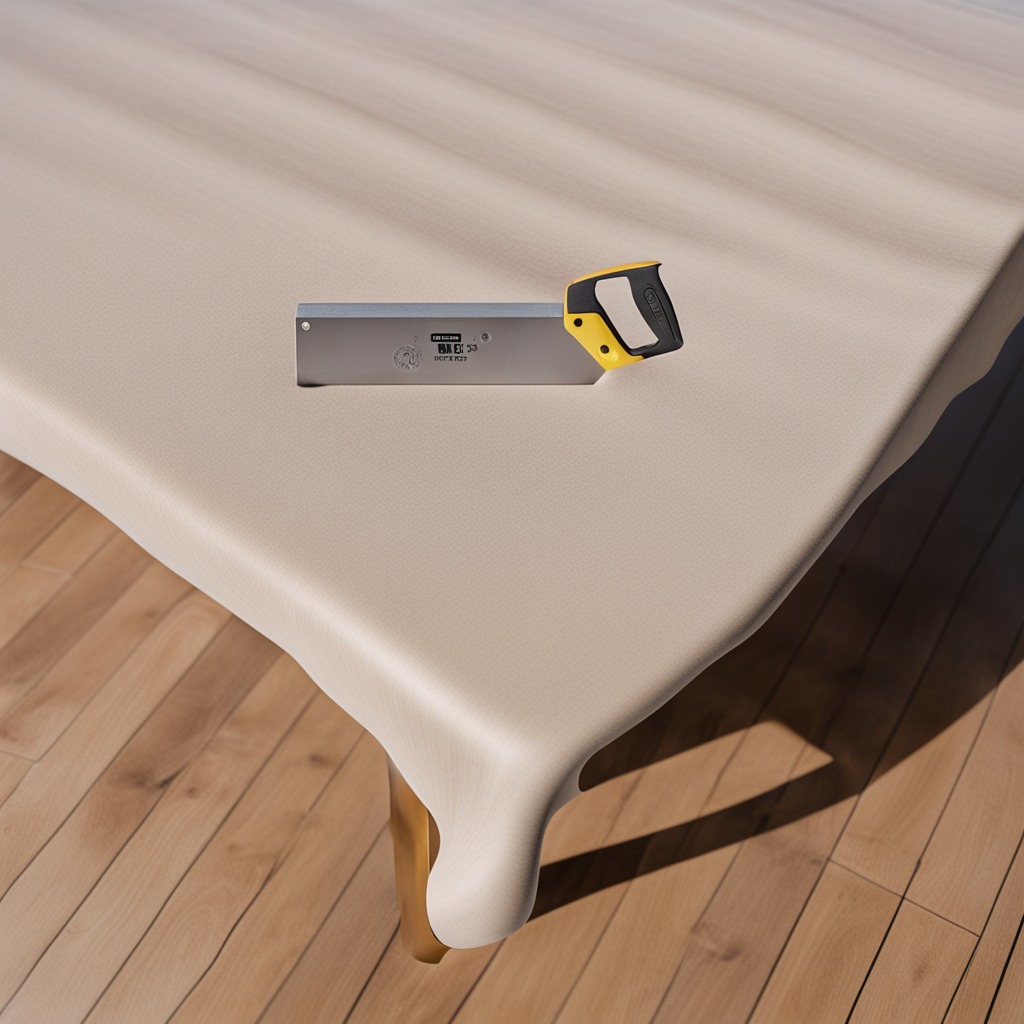
A metal saw lies on a wooden table in an outdoor workshop during daytime bright natural light soft shadows worn but beneath the cloth.